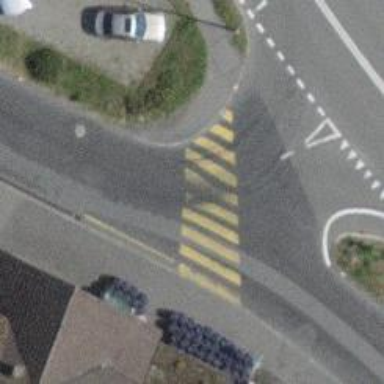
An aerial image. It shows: Kerb serving as barrier.